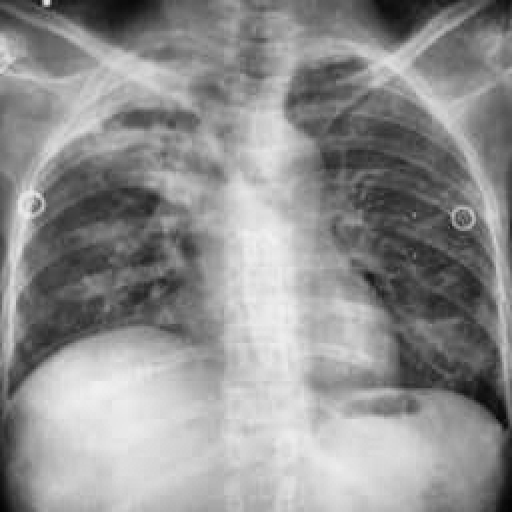
Finding: TUBERCULOSIS